Question: I have a Microsoft SQL Server that we linked a MySQL DB to a few months ago, it had been working properly, but in the last two weeks we have not been able to access the table as before.
We started receiving the following error in Microsoft SQL Server Management Studio 2016:

I have updated the MySQL ODBC driver to the current version (5.3.9 as of Sept 2017) - recreated the linked table and still receive the same error.
Here are my settings on the Linked DB:
The rest are not checked
The ODBC Connection is set up - it worked before, and when you test the connection it returns a successful connection.
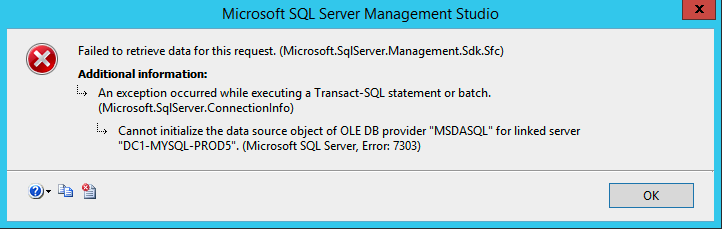
Answer: I recreated the connection and started getting another error, similar to this one, but it was referring to the credentials not being correct. I went into the security tab on the linked table and added our windows service account, and then had it present as the user connecting to the MySQL table and the connection is now working properly. I also found that on the set up I put in MSDASQL as the data source.
I am not sure what I did to correct the issue, but it is now working and the end users can run queries against the linked table now.